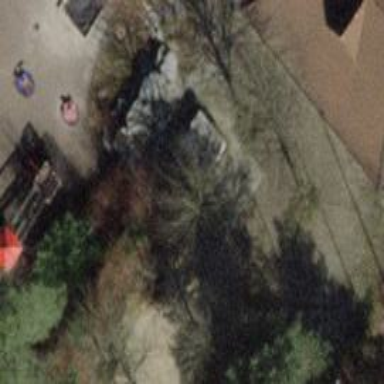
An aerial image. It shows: Fountain.